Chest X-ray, AP view. Patient: 51 years old, sex M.
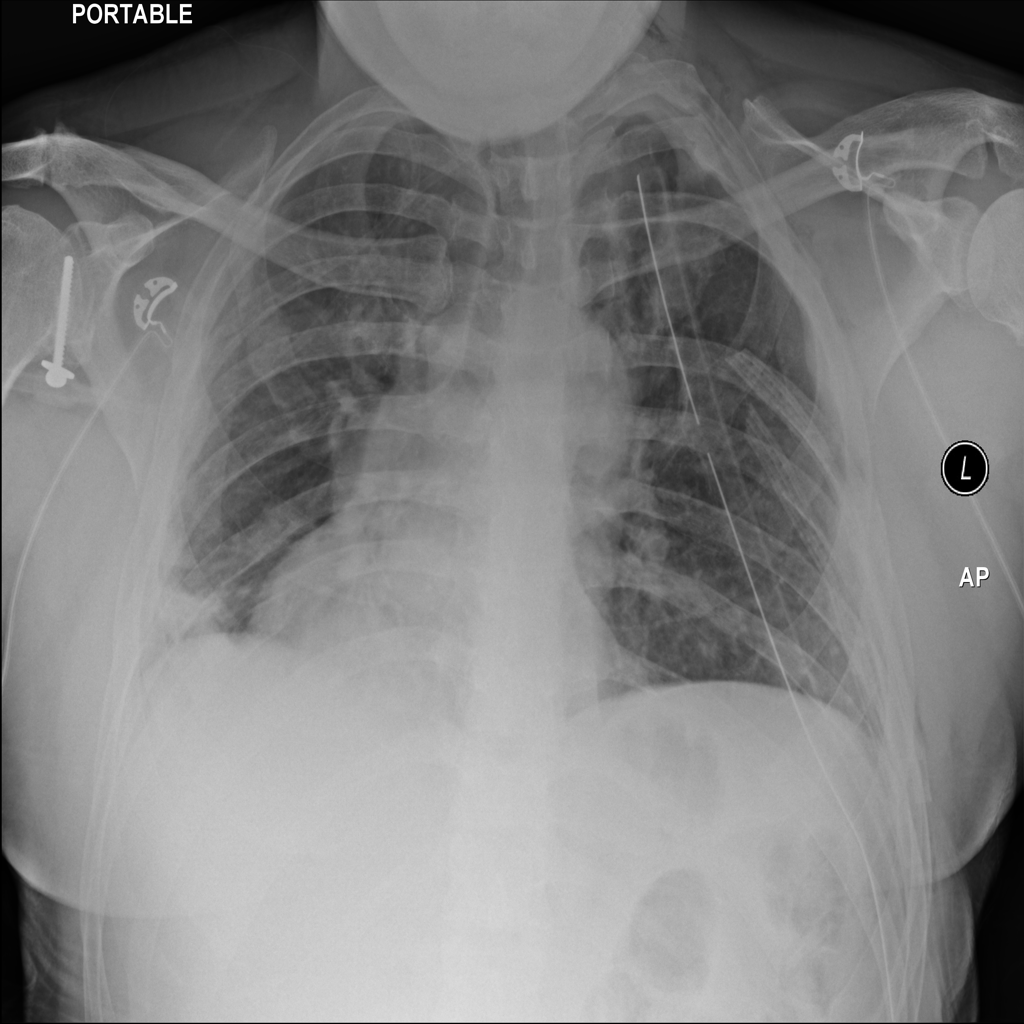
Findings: Atelectasis